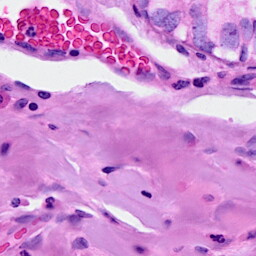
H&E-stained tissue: Breast